Question: Below diagram is retrieved after running JavaScript code(top-half) on <URL>

My question:
I see that names 'foo' & 'bar' are already sitting in global frame(in blue) of JavaScript Execution environment(EE) unlike python's EE? How did JavaScript interpreter know about these two names before starting interpretation?
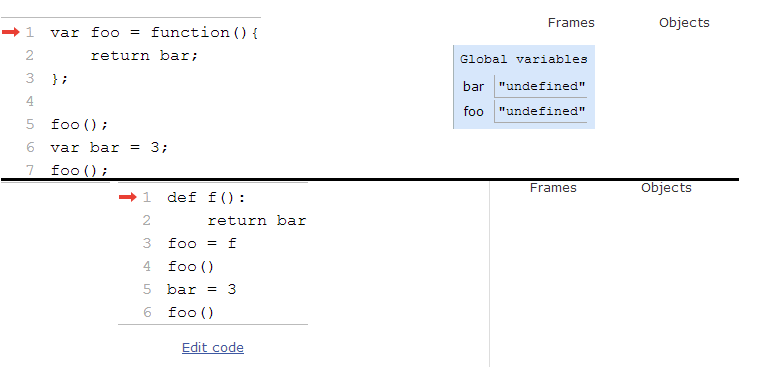
Answer: > How did JavaScript interpreter know about these two names before starting interpretation?
That's something called <URL>. In case of variable declarations, the value is 'undefined' because the assignment has not taken place yet.
Apparently doesn't work that way, but I'm not familiar enough with its inner workings to give an authoritative answer about that.